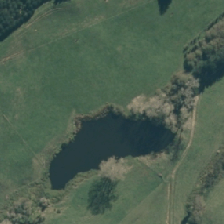
Land cover: lake_pond